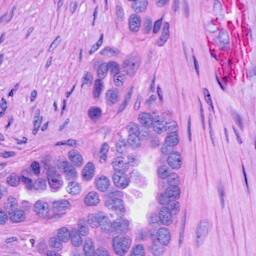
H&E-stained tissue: Ovarian